Interaction volume radius: 5 \u00c5
Interaction volume height: 20 \u00c5
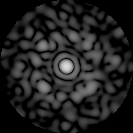
Disorder parameter: 0.7121